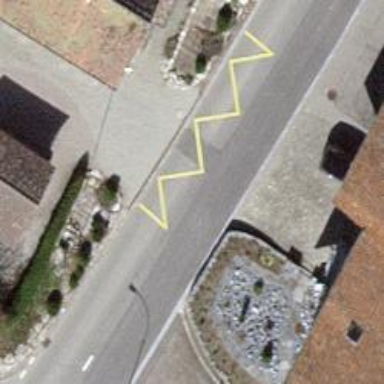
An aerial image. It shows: Public transport stop position.